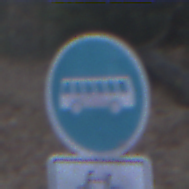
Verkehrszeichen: Busssonderstreifen
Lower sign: EinspurigeFahrzeugeFrei1
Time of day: MorningAfternoon
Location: Outdoor (Nature)
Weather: Overcast
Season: Winter
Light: Natural